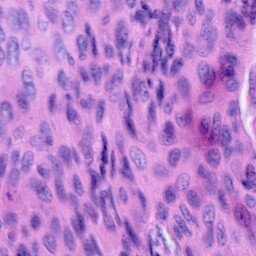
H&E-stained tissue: Cervix